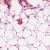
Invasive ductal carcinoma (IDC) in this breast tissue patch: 0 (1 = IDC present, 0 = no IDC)